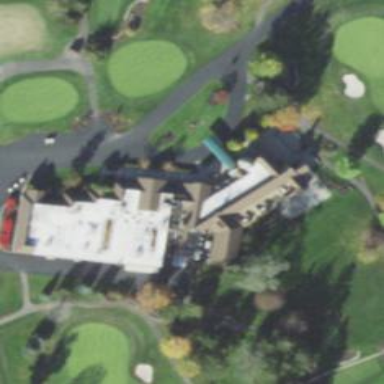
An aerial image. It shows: Clubhouse building for golf.